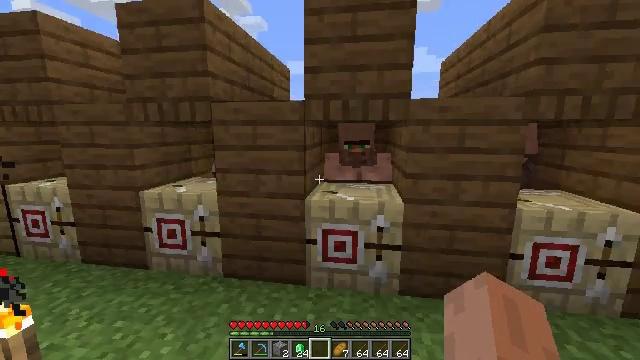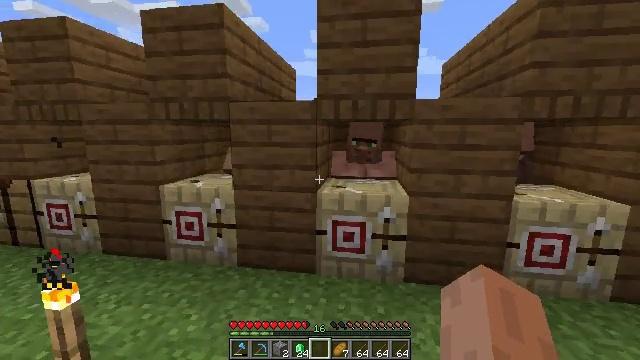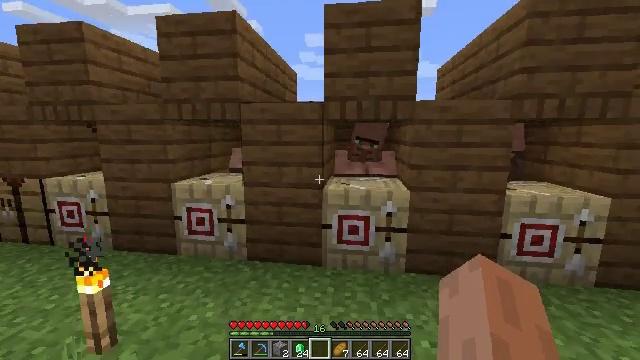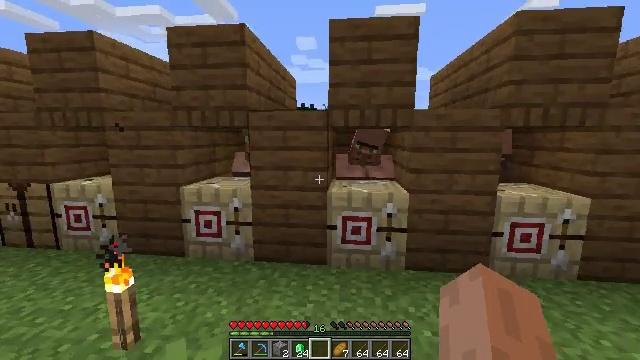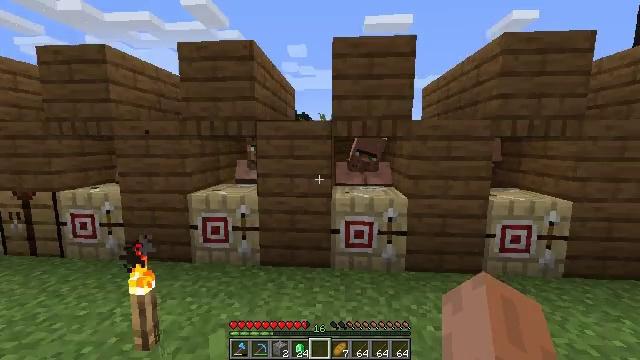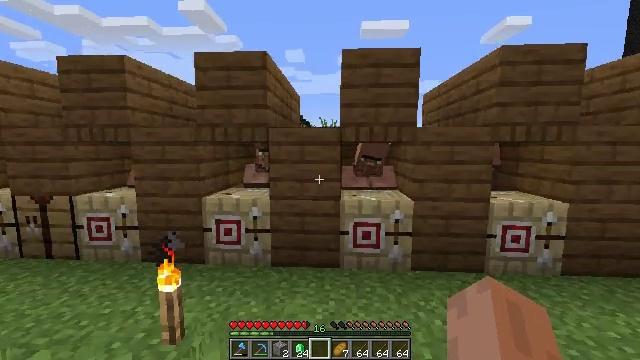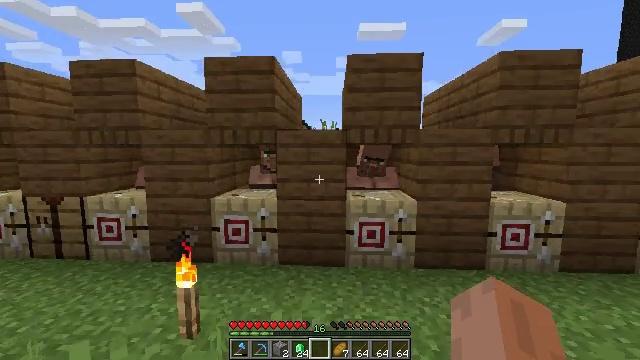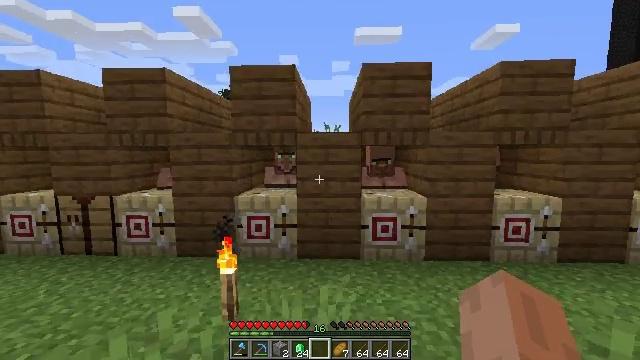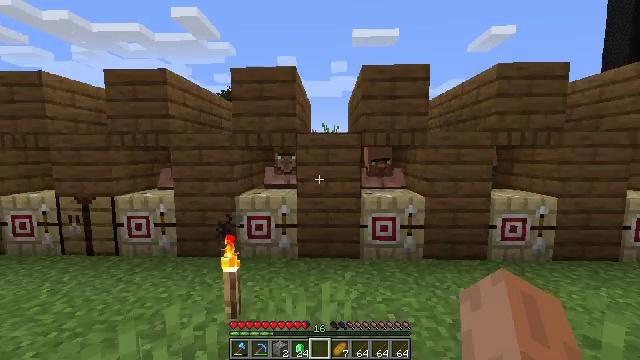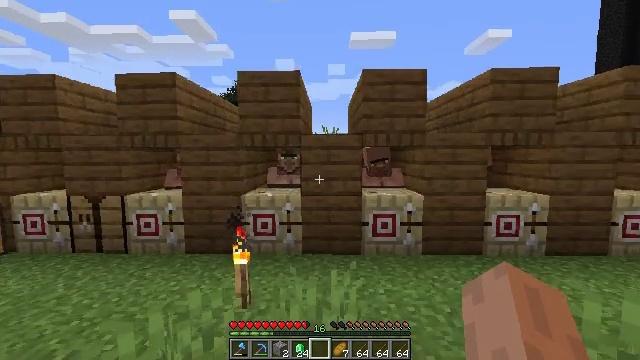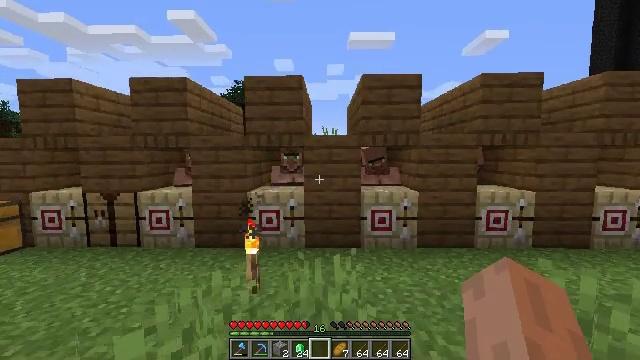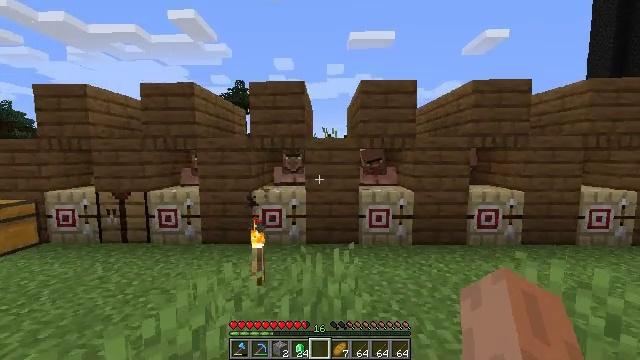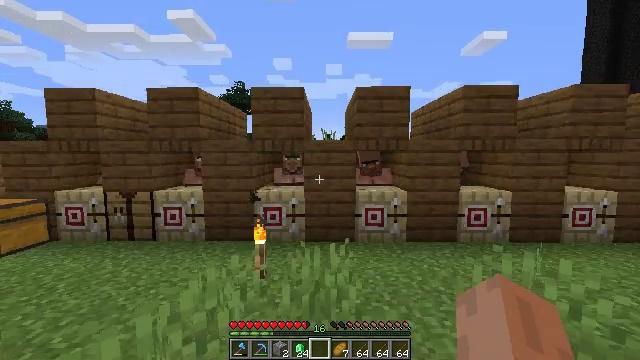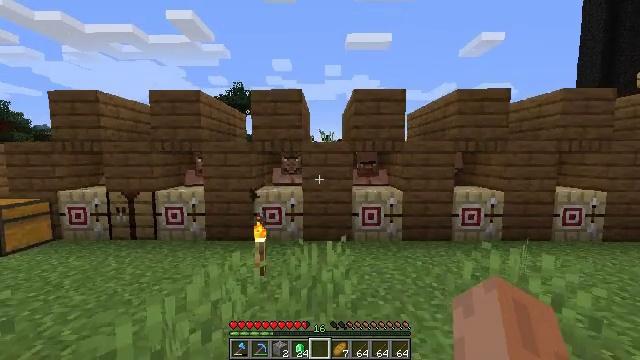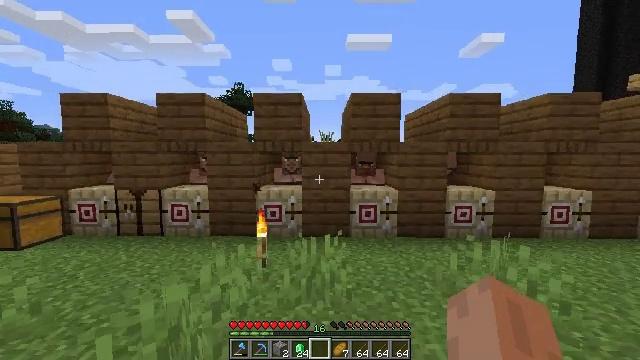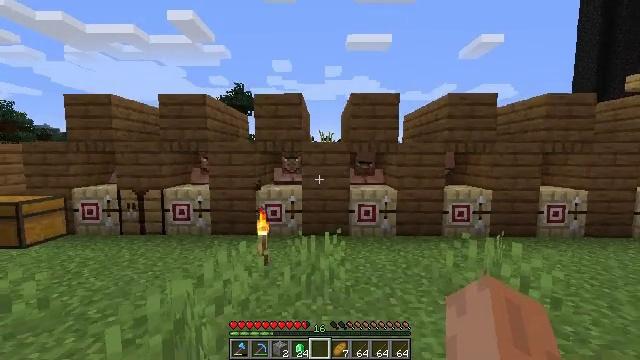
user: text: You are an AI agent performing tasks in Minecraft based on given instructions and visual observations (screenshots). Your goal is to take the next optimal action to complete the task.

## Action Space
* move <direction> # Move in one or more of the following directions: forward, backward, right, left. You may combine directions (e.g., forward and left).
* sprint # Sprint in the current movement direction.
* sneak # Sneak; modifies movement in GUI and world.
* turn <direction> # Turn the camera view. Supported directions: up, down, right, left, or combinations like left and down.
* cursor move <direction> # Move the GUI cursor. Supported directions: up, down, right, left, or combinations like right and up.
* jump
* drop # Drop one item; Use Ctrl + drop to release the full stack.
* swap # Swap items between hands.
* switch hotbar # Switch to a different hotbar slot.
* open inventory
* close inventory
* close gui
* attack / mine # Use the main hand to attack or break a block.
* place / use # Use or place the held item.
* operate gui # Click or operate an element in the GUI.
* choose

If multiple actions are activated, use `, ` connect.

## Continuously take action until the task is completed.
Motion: motion action
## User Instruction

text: Destroy the spruce trapdoor to collect it.
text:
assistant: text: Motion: move back and move left
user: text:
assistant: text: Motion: move back and move left, turn right
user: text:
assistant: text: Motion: move back and move left, turn right
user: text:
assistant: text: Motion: move back and move left, turn right and up
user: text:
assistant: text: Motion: move back and move left
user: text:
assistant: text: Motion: move back and move left
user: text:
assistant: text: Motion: move back and move left
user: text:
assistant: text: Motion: move back
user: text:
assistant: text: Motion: move back
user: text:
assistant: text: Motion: move back
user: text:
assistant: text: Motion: move back
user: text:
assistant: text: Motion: move back
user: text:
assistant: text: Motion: move back
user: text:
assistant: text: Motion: move back
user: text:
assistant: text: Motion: move back
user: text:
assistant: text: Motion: move back
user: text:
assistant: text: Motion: move back
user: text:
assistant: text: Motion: move back
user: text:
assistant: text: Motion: move back
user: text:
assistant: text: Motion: move back
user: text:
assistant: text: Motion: move back
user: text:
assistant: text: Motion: move back
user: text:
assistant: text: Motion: move back
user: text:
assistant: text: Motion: move back
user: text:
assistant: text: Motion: move back
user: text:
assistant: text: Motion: move back
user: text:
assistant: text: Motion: move back
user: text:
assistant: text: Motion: move back
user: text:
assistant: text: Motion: move back
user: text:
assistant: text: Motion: move back